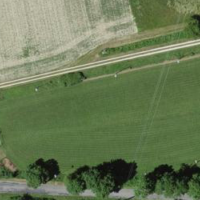
EUNIS habitat code: 53
Species observed at this site:
Fraxinus excelsior